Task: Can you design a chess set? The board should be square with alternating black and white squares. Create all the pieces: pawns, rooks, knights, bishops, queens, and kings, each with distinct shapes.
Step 1072:
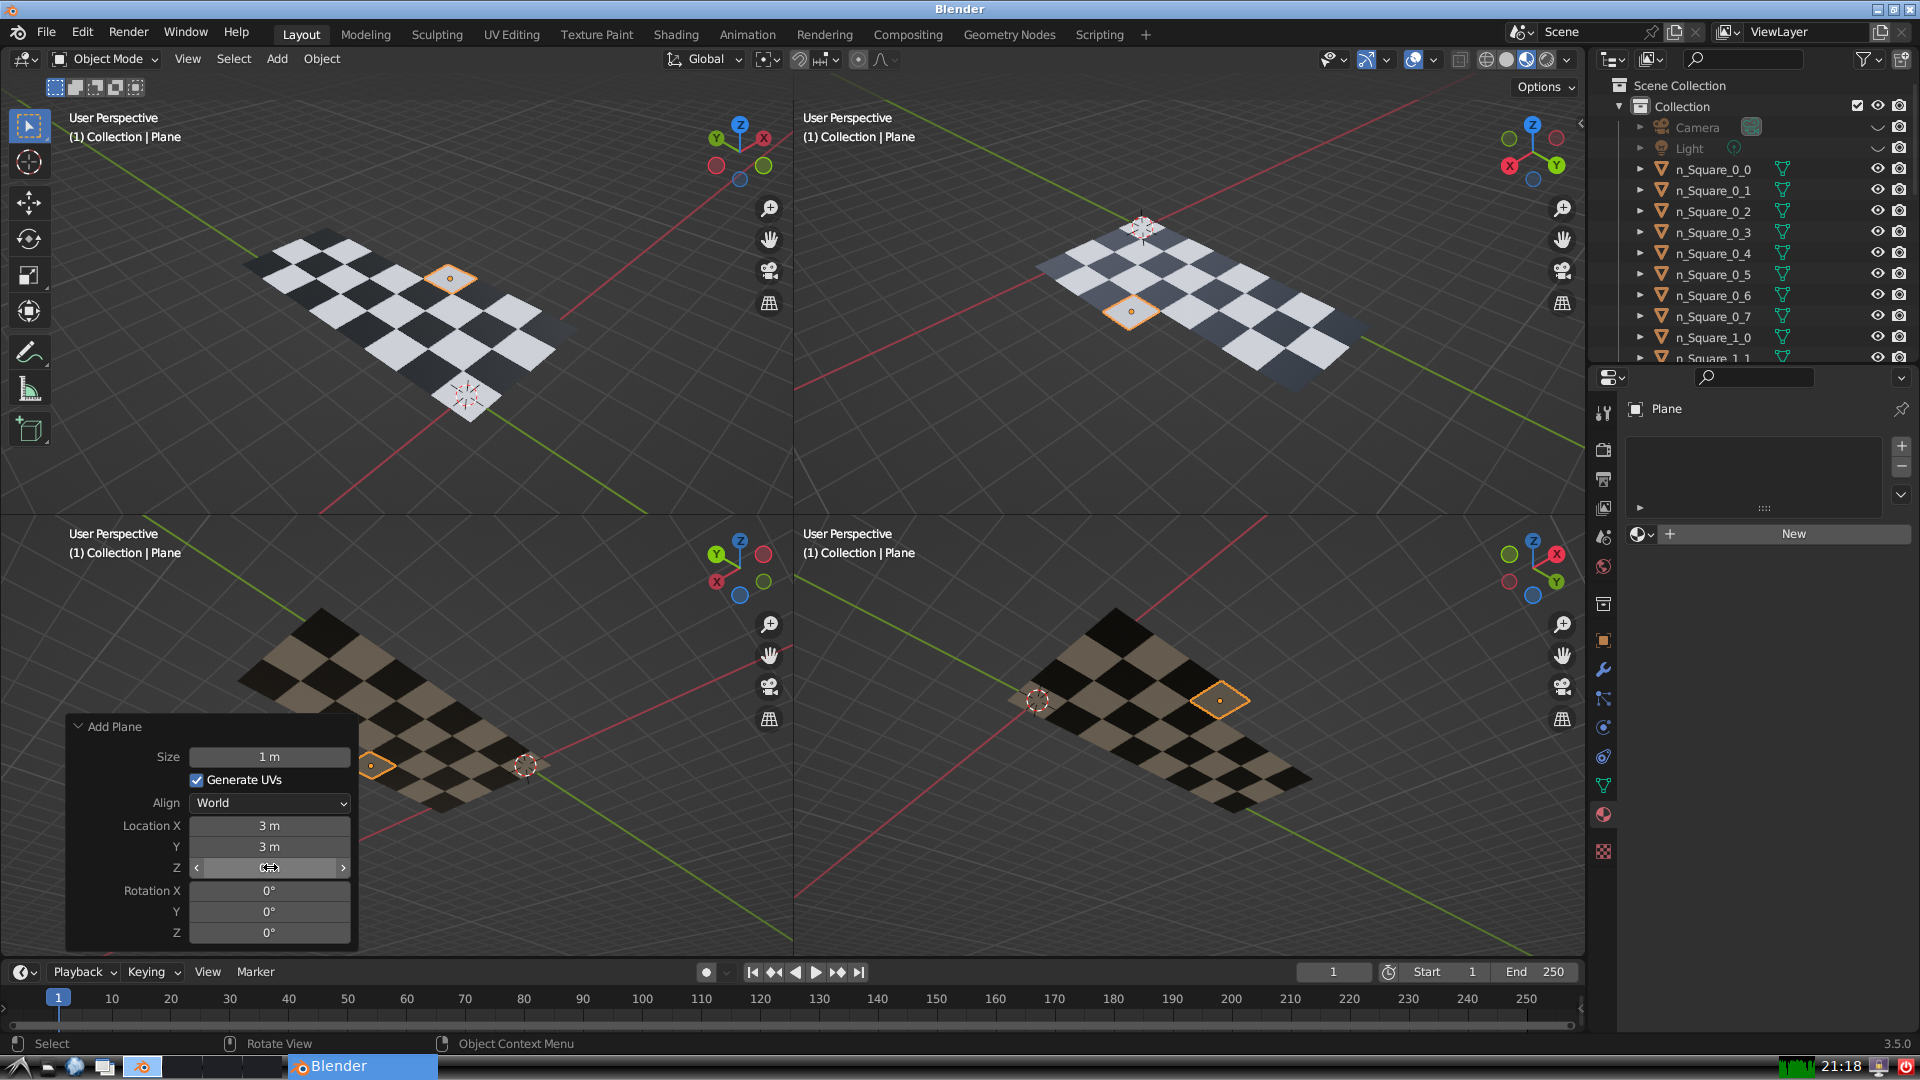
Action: click: no